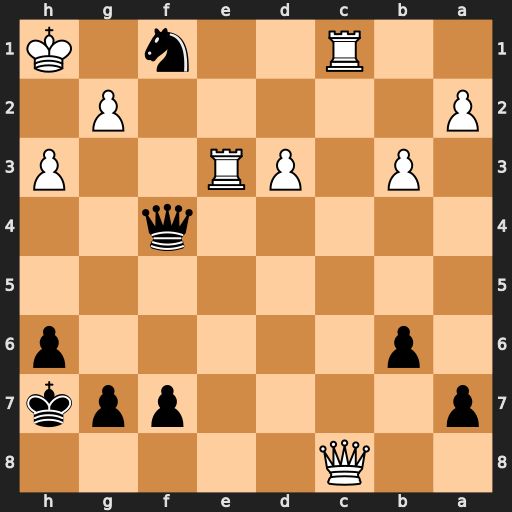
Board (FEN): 2Q5/p4ppk/1p5p/8/5q2/1P1PR2P/P5P1/2R2n1K
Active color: b
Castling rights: -
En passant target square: -
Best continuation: Qh2#